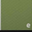
Piece: xx